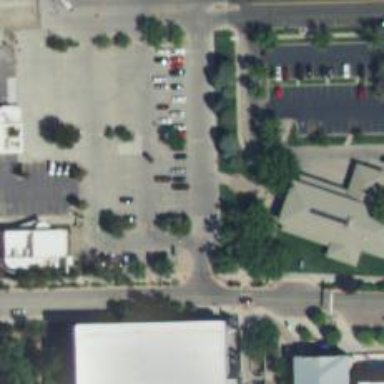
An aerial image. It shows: Parking space.